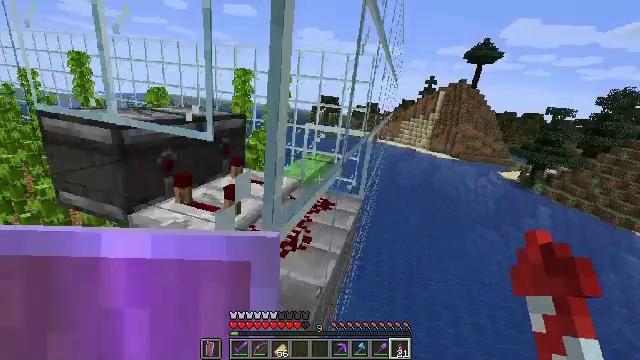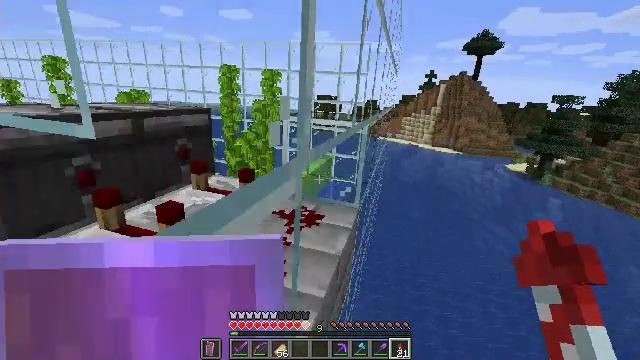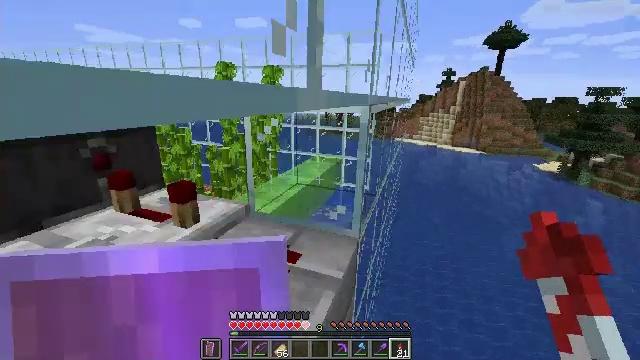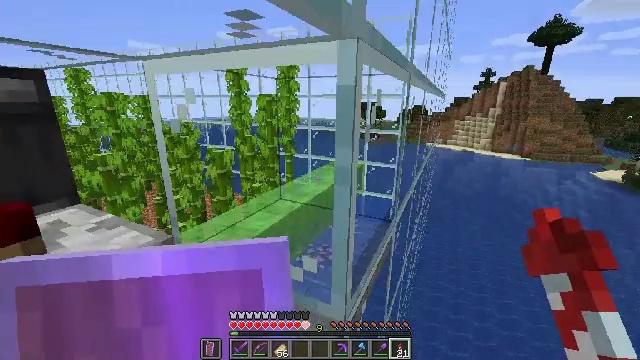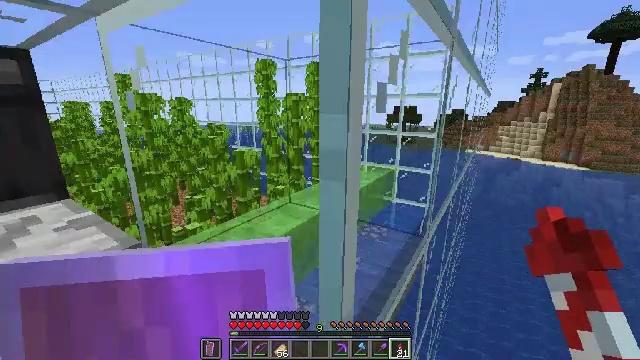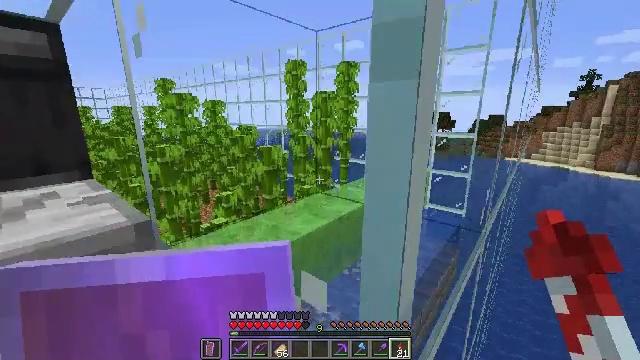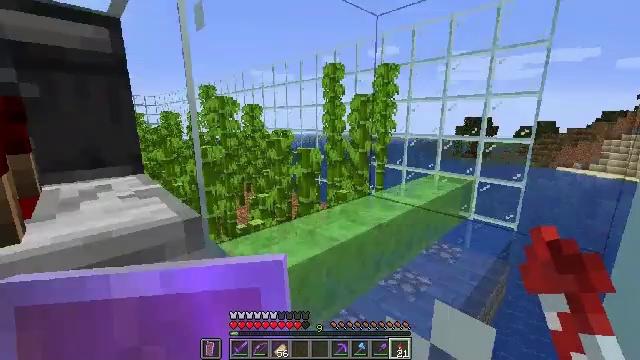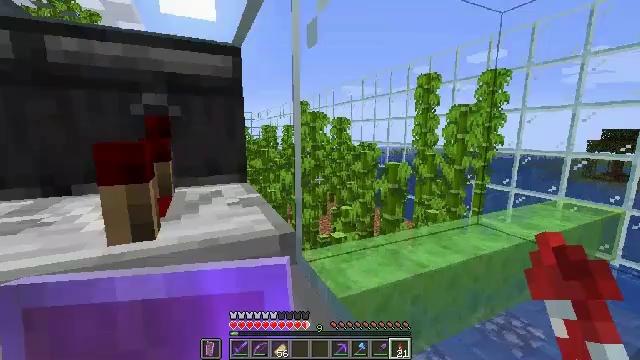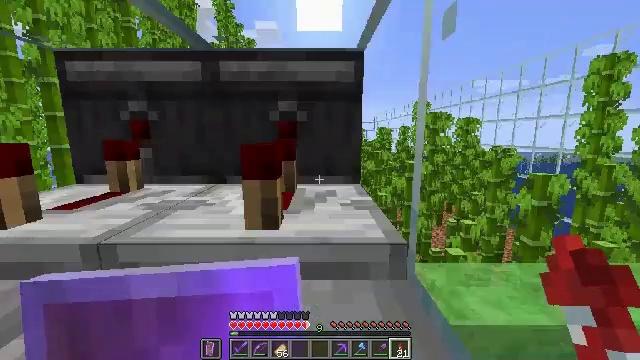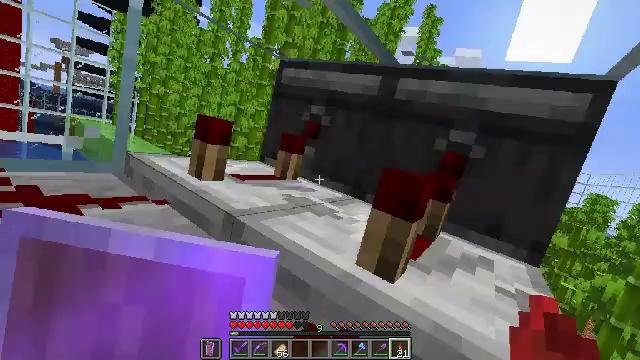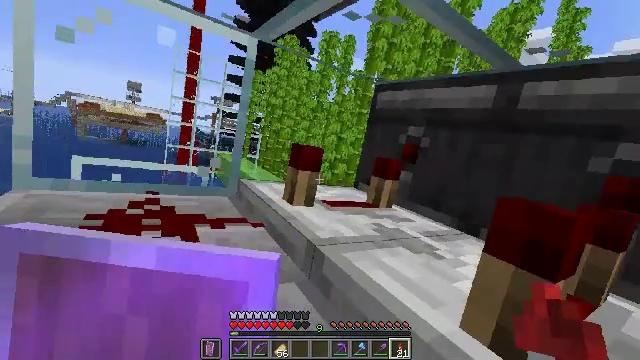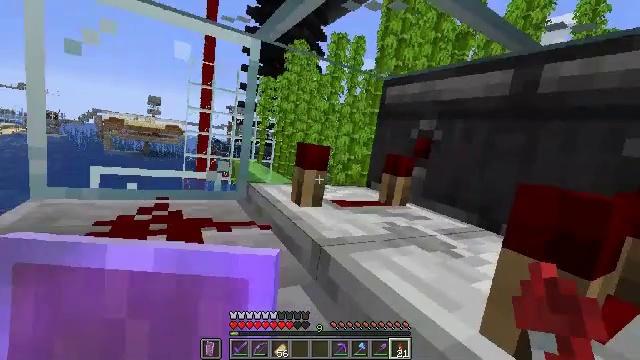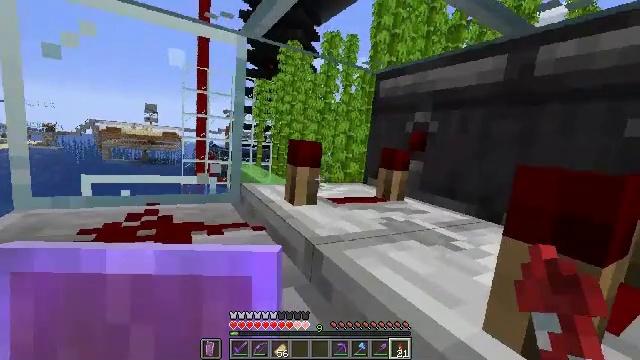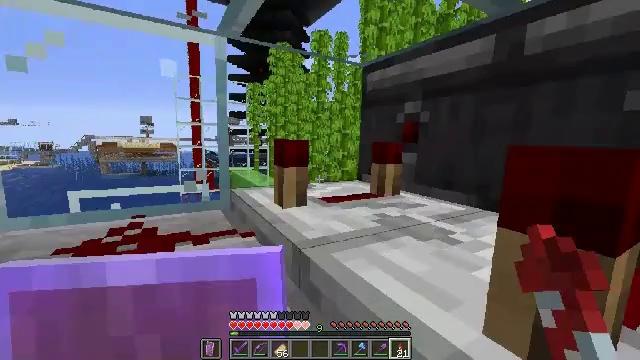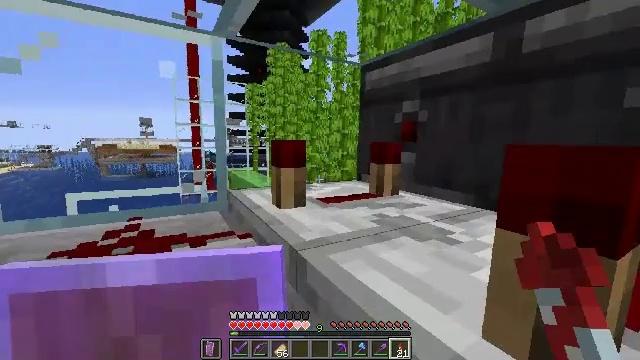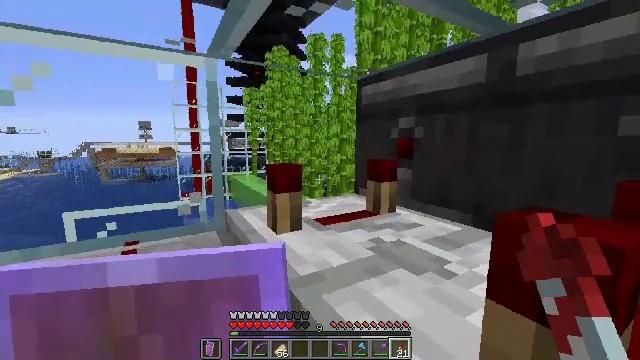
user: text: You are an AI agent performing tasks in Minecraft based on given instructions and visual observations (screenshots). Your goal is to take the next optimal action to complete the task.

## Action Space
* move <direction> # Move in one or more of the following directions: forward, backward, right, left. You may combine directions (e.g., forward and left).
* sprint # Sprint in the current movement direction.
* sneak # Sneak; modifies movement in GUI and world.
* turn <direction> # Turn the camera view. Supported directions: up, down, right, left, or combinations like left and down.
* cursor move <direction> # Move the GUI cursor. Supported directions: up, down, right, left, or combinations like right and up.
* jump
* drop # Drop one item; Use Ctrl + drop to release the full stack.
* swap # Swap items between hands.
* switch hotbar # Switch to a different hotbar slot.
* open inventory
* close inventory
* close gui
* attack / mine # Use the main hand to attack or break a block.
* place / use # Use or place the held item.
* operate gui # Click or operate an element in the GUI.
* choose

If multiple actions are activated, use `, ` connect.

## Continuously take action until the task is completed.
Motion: motion action
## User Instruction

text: Break the spruce trapdoor from a structure.
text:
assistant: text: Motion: sneak
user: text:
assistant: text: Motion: sneak, turn left
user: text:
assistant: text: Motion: sneak, turn left and up
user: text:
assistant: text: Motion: sneak, turn left and up
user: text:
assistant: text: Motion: sneak, turn left and up
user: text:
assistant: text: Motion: sneak, turn left and up
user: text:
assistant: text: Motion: sneak, turn left and up
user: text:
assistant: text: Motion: sneak, turn left
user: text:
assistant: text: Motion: sneak, turn left
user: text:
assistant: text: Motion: sneak, turn left
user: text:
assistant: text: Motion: sneak, turn left
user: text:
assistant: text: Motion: sneak
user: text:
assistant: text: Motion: sneak
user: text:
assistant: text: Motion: sneak
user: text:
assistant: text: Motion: sneak
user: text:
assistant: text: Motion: sneak
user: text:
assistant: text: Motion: sneak
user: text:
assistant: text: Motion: sneak
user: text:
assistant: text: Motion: sneak
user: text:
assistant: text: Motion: sneak
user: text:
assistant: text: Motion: sneak, turn right and down
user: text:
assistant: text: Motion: sneak, turn right and down
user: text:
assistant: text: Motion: sneak, turn right and down
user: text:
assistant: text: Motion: sneak, turn right and down
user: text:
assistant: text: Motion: sneak, turn down
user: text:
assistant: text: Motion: sneak, turn down
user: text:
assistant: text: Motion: sneak
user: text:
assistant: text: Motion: sneak
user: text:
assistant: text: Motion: sneak
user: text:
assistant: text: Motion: sneak